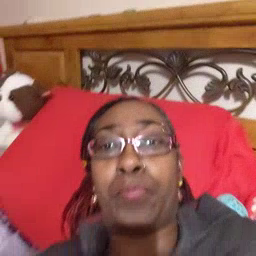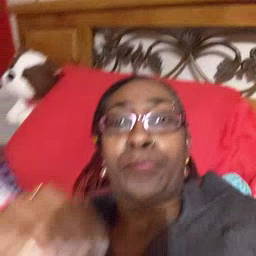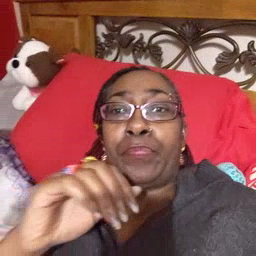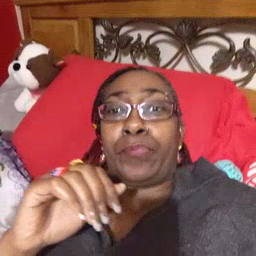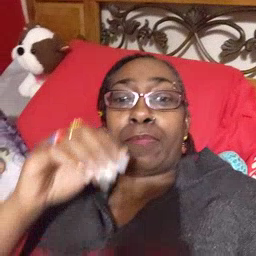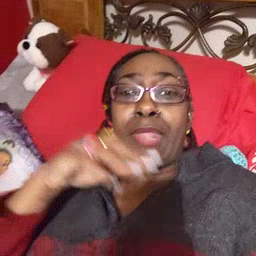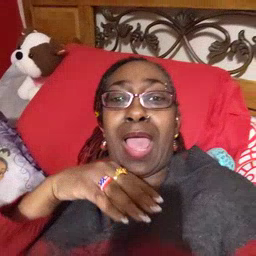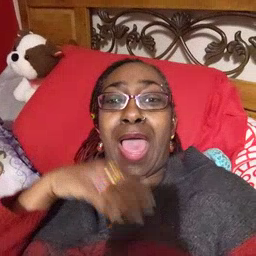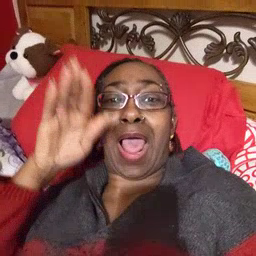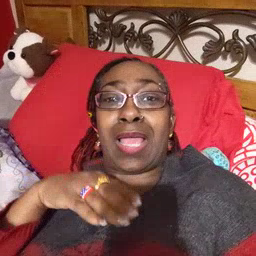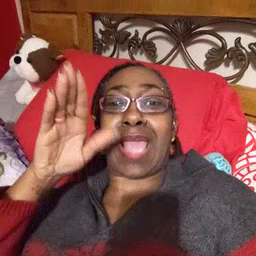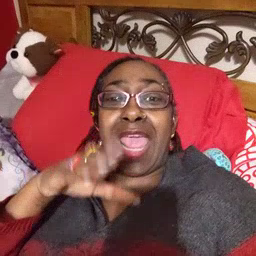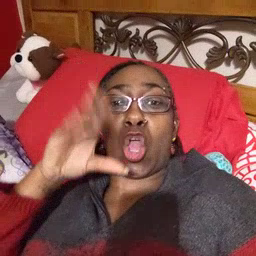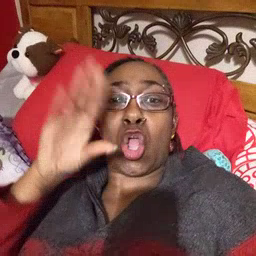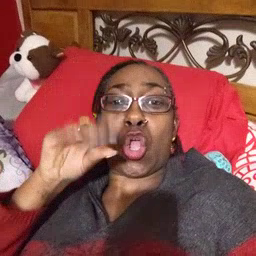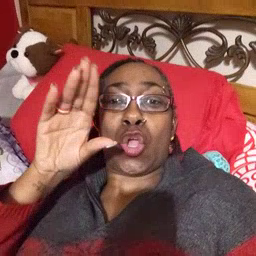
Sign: alligator